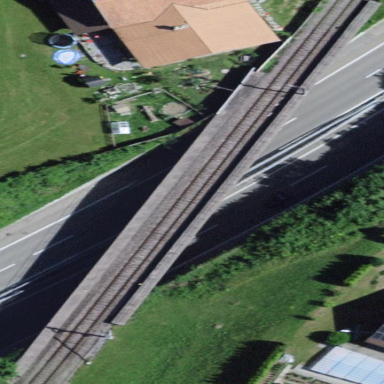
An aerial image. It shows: Man-made bridge.